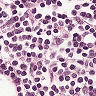
Metastatic tissue present: no